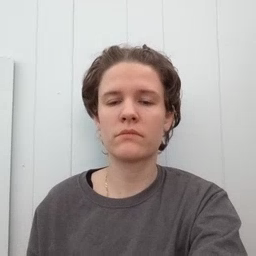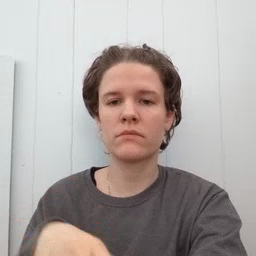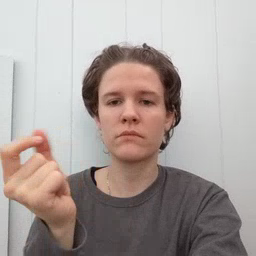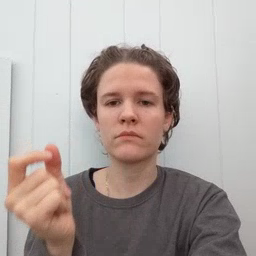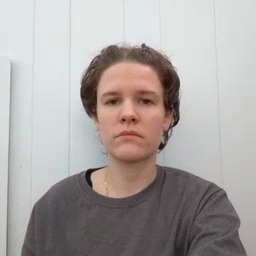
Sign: dog